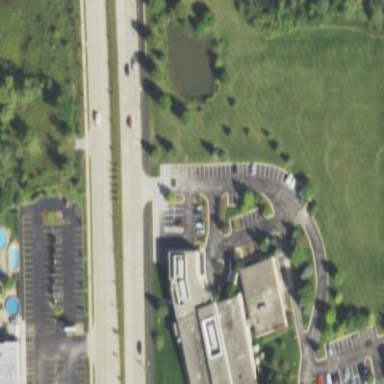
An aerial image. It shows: Clinic building providing healthcare services.